Question: I want a 2x2 GridLayout of 4 TextViews like so:
'''
TV1 TV2
TV3 TV4
'''
Then I want 3 Buttons on top of 3 of the TextViews so that when the layout is completed being drawn, this is what the user should see:
'''
B1 B2
TV3 B3
'''
Note that all the TextViews and Buttons are squares of the same dimensions. Then the user will be able to slide the Buttons around until the desired pattern is achieved. So if the user slides B3 to the left, this is what the user will see:
'''
B1 B2
B3 TV4
'''
But, when my layout is done being drawn, this is what is shown to the user:

Here is the code:
'''
public TextView[] getTList(int level) {
int iLength = 4;
TextView[] textviewList = new TextView[iLength];
for(int i = 0; i < iLength; i++) {
TextView textview = new TextView(getApplicationContext());
textview.setId(i + 1);
textviewList[i] = textview;
textview.setHeight(buttonDimension);
textview.setWidth(buttonDimension);
textview.setGravity(Gravity.CENTER);
textview.setBackgroundColor(Color.BLUE);
textview.getBackground().setAlpha(50);
}
return textviewList;
}
public Button[] getBList(int level) {
int iLength = 3;
Button[] buttonList = new Button[iLength];
for(int i = 0; i < iLength; i++) {
Button button = new Button(getApplicationContext());
button.setId(i + 1);
button.setText(Integer.toString(i + 1));
setButton(button);
buttonList[i] = button;
button.setHeight(buttonDimension);
button.setWidth(buttonDimension);
button.setGravity(Gravity.CENTER);
button.setBackgroundColor(Color.BLUE);
}
public void level1() {
tList = getTList(level);
bList = getBList(level);
gameplayGL.setColumnCount(2);
gameplayGL.setRowCount(2);
Spec r1 = GridLayout.spec(0);
Spec r2 = GridLayout.spec(1);
Spec c1 = GridLayout.spec(0);
Spec c2 = GridLayout.spec(1);
GridLayout.LayoutParams t1 = new GridLayout.LayoutParams(r1, c1);
GridLayout.LayoutParams t2 = new GridLayout.LayoutParams(r1, c2);
GridLayout.LayoutParams t3 = new GridLayout.LayoutParams(r2, c1);
GridLayout.LayoutParams t4 = new GridLayout.LayoutParams(r2, c2);
GridLayout.LayoutParams b1 = new GridLayout.LayoutParams(r1, c1);
GridLayout.LayoutParams b2 = new GridLayout.LayoutParams(r1, c2);
GridLayout.LayoutParams b3 = new GridLayout.LayoutParams(r2, c2);
gameplayGL.addView(tList[0], t1);
gameplayGL.addView(tList[1], t2);
gameplayGL.addView(tList[2], t3);
gameplayGL.addView(tList[3], t4);
gameplayGL.addView(bList[0], b1);
gameplayGL.addView(bList[1], b2);
gameplayGL.addView(bList[2], b3);
}
'''
Notice that the Buttons are not squares but instead rectangles. Also, TV3 appears to be the correct dimensions and the "square" dimensions I want. Why are the buttons misshaped? Also, TV1, TV2 and TV4 should be flush up against TV3 but I don't even see them.
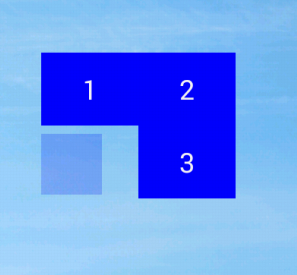
Answer: Try calling 'setPadding(0)' on all controls. If that doesn't work try using 'ImageButton' or even just a plain old 'ImageView' instead of a button. Also, what is 'buttonDimension'? I assume it is 'match_parent', if not try that.